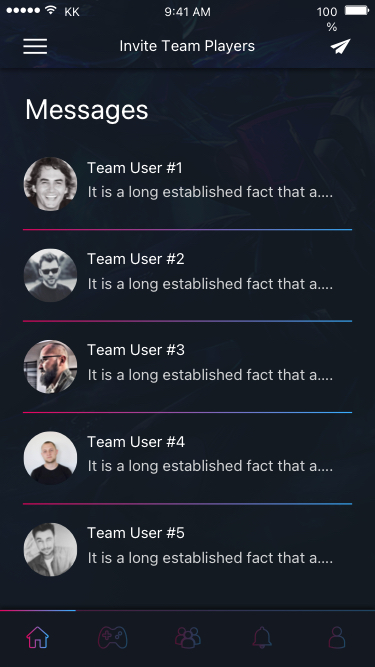
Text in this UI design:
9:41 AM
KK
100%
Invite Team Players
Messages
Team User #1
It is a long established fact that a….
Team User #2
It is a long established fact that a….
Team User #3
It is a long established fact that a….
Team User #4
It is a long established fact that a….
Team User #5
It is a long established fact that a….